Question: Count the number of objects in the diagram.
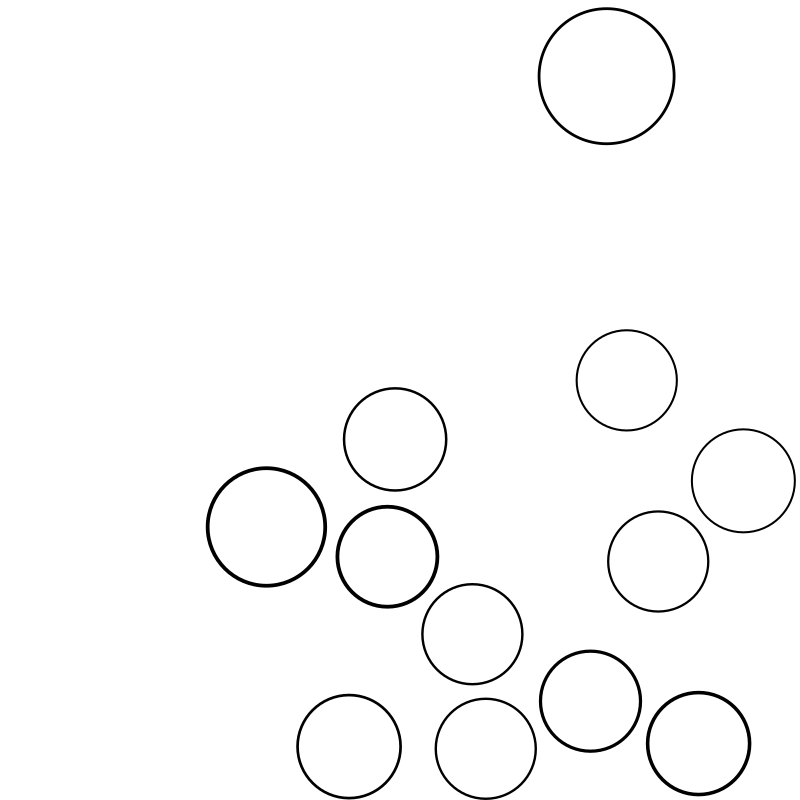
Answer: 12